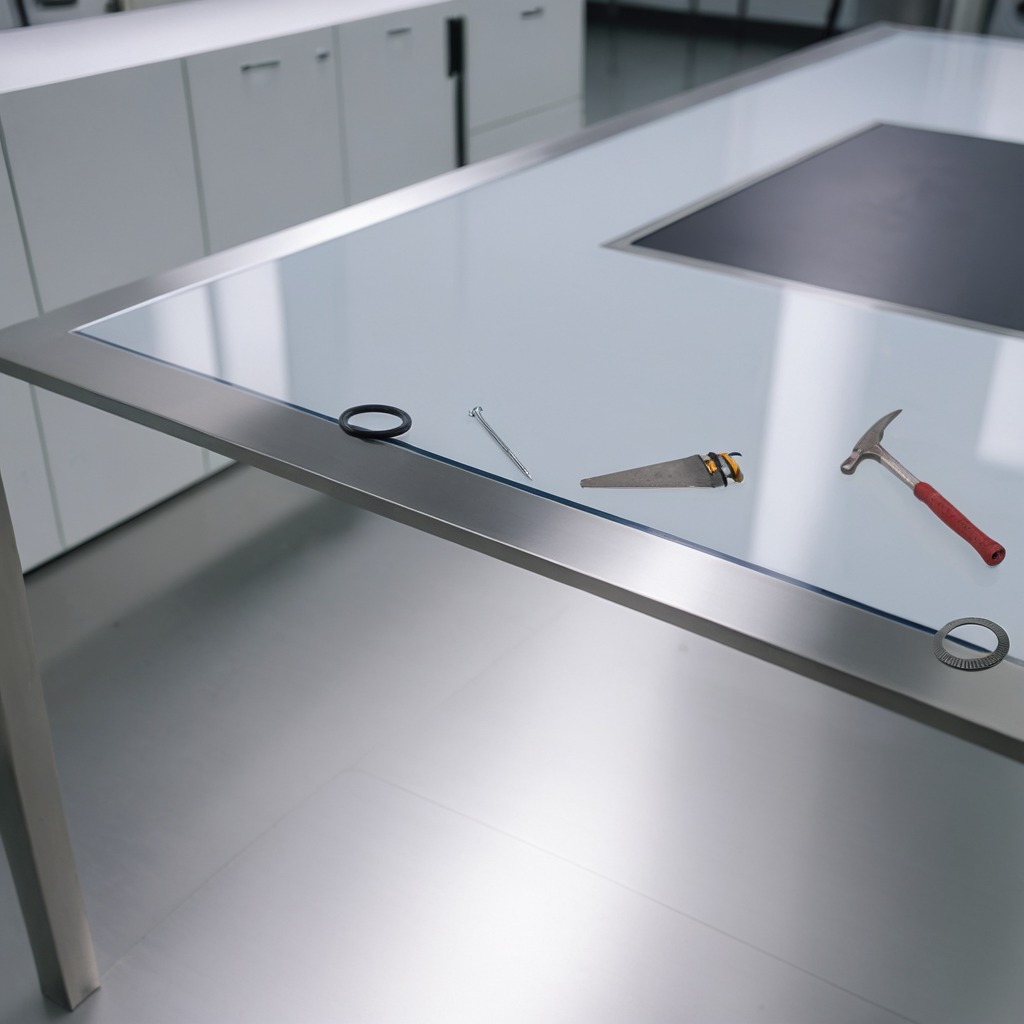
A rubber o-ring, a flat metal washer, a hammer, an iron nail, and a handheld metal saw are lying on the stainless steel table.